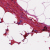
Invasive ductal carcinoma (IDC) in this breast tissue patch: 0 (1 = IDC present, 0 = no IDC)